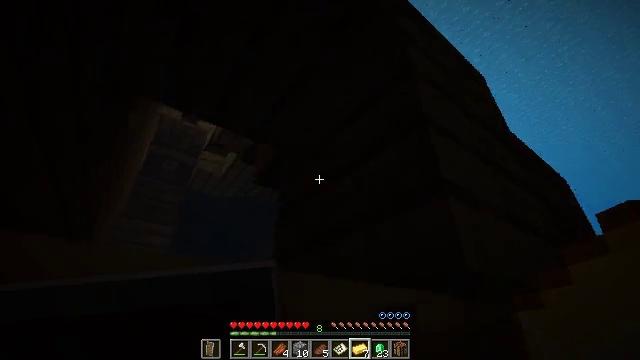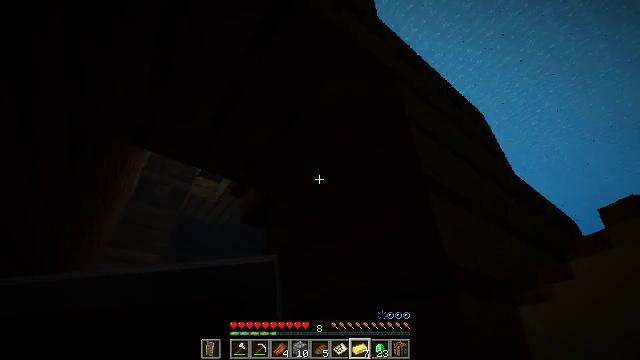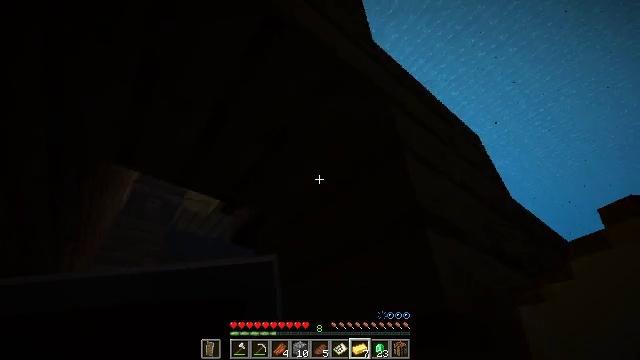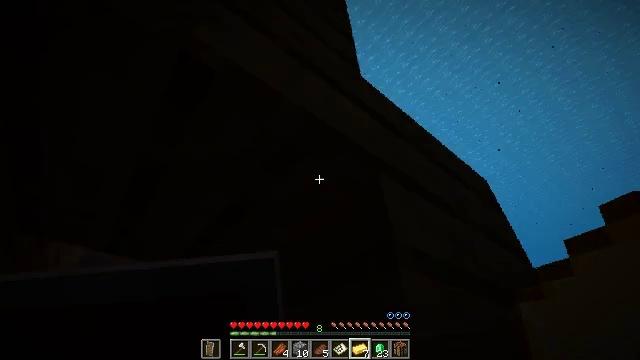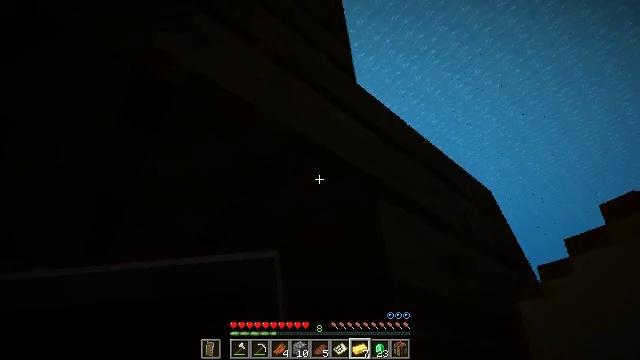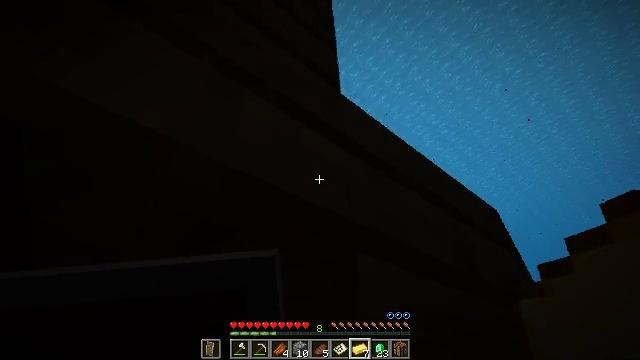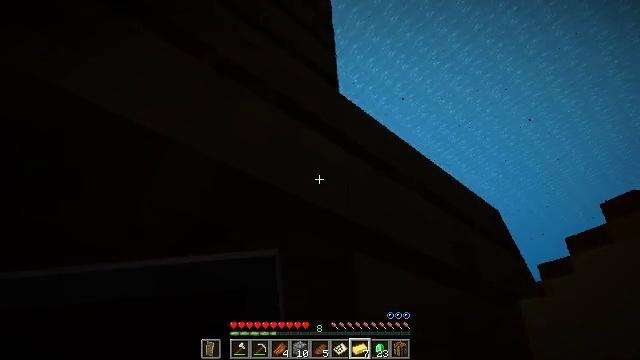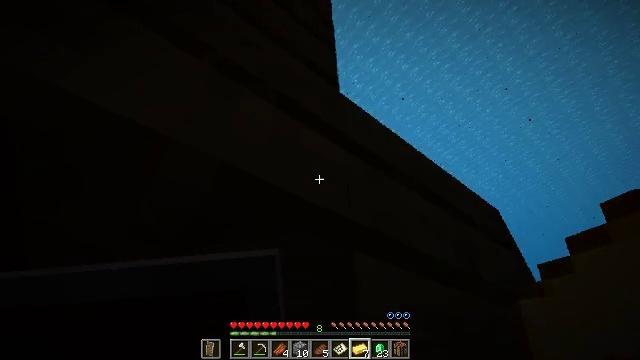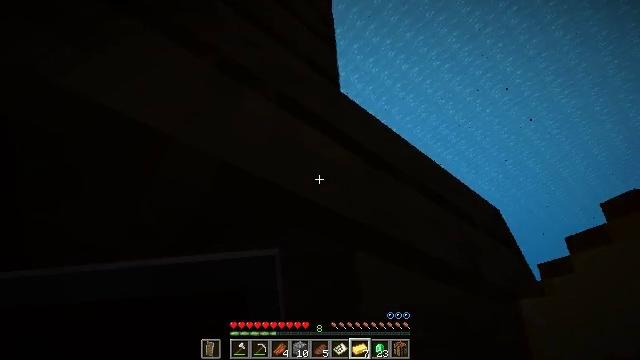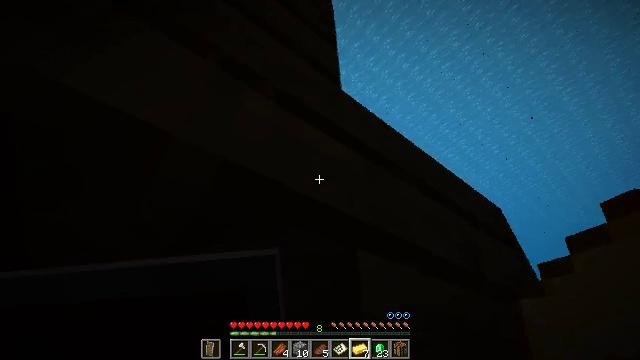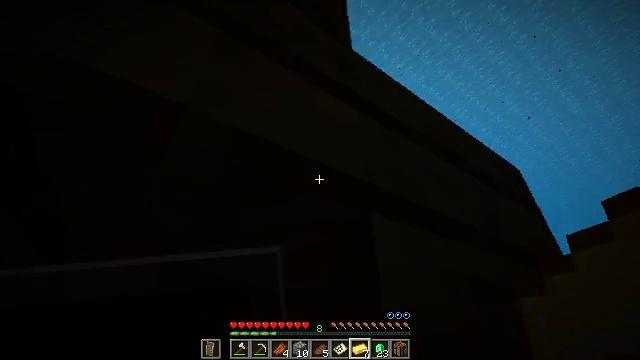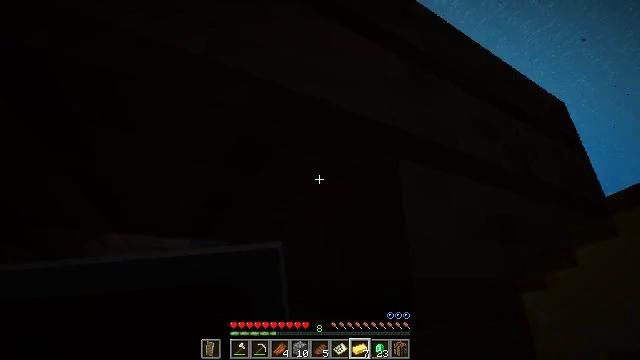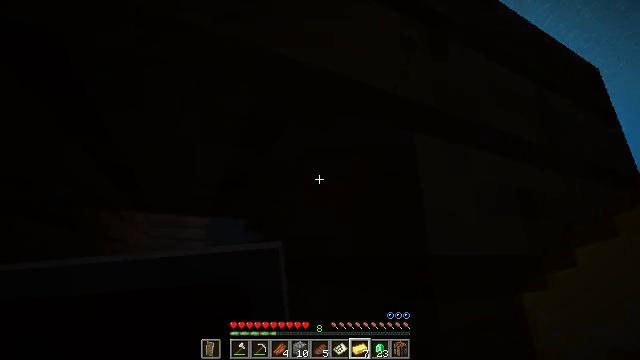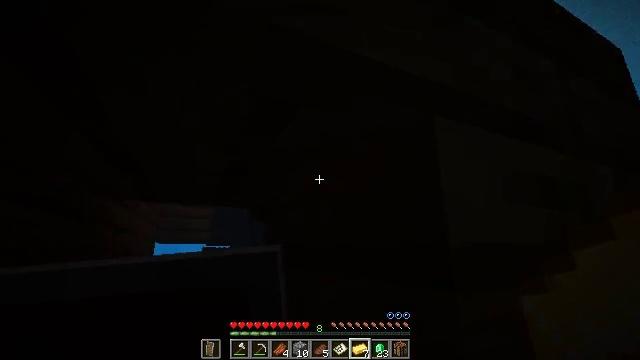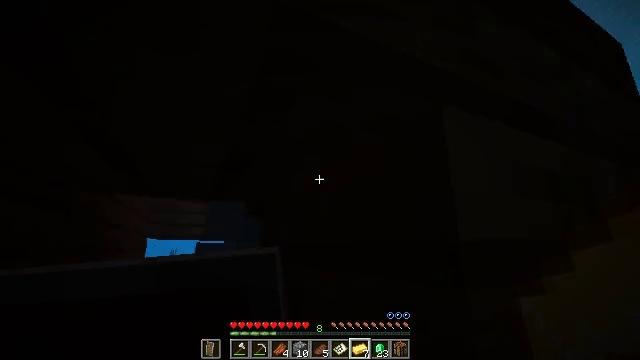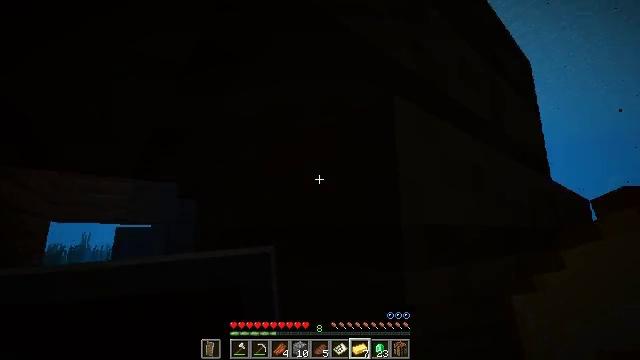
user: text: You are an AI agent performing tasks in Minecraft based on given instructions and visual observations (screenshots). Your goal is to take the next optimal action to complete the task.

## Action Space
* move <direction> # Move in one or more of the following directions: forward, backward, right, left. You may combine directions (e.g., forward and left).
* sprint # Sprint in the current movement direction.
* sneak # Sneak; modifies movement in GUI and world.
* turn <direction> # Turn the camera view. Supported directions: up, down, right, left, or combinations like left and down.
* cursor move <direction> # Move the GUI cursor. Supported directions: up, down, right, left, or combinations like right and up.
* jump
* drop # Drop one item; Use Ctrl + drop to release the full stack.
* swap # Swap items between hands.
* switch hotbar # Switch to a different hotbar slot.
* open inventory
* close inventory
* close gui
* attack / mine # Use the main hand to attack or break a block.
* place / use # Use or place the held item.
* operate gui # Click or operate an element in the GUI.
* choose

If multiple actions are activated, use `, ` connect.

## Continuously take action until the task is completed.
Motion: motion action
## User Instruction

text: Remove a filled map from the inventory.
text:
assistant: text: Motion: move forward and move right, sprint, turn up, jump
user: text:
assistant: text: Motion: move forward and move right, sprint, turn right and up, jump
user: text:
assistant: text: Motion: move forward and move right, sprint, turn up, jump
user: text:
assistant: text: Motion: move forward and move right, sprint, jump
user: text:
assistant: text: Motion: move forward and move right, sprint, jump
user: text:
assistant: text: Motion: move forward and move right, sprint, jump
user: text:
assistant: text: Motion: move forward and move right, sprint, jump
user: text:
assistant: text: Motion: move forward and move right, sprint, jump
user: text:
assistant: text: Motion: move forward and move right, sprint, jump
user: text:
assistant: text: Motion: move forward and move right, sprint, turn left and down, jump
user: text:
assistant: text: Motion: move forward and move right, sprint, turn left and down, jump
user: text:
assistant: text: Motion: move forward and move right, sprint, turn left and down, jump
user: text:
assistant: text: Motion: move forward and move right, sprint, turn down, jump
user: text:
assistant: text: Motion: move forward and move right, sprint, turn right, jump
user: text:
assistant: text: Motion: move forward and move right, sprint, turn right and down, jump
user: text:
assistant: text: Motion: move forward and move right, sprint, turn right, jump
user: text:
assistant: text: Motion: move forward and move right, sprint, turn right, jump
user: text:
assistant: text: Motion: move forward and move right, sprint, turn right and down, jump
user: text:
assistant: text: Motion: move forward and move right, sprint, turn right and down, jump
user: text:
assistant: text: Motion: move forward and move right, sprint, turn right and down, jump
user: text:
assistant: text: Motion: move forward and move right, sprint, turn down, jump
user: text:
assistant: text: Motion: move forward and move right, sprint, turn left and down, jump
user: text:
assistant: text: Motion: move forward and move right, sprint, turn left and down, jump
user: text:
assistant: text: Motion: move forward and move right, sprint, turn left and down, jump
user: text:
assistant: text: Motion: move forward and move right, sprint, turn left, jump
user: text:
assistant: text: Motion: move forward and move right, sprint, turn left and up, jump
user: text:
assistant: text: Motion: move forward and move right, sprint, turn left and up, jump
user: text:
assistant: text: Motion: move forward and move right, sprint, turn left and down, jump
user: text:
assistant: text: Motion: move forward and move right, sprint, turn left and down, jump
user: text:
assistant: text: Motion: move forward and move right, sprint, jump